Field crop: tomato
Growth stage: 1
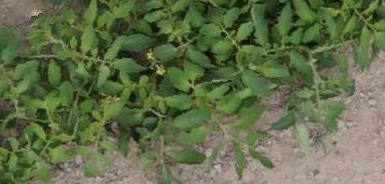
Species: tomato